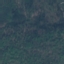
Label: Forest